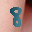
Label: 8